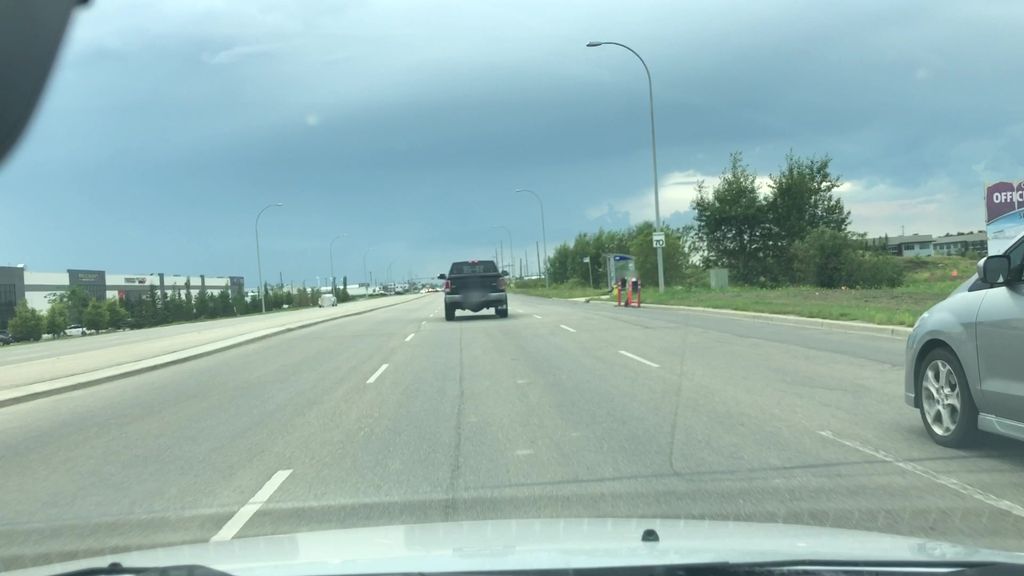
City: edmonton